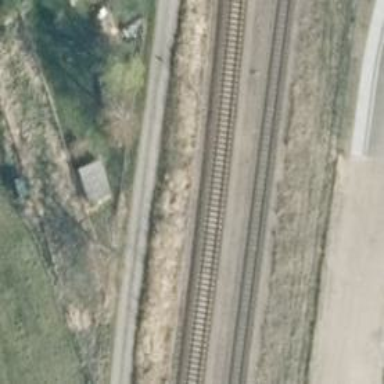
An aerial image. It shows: Railway siding for service.